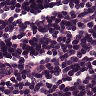
Metastatic tissue present: no